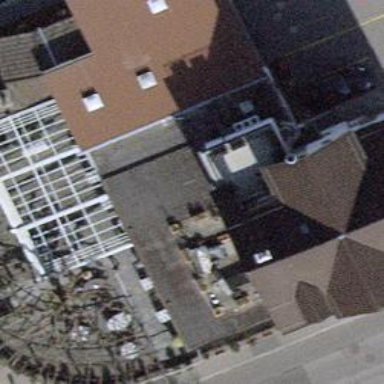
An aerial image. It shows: Restaurant.